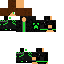
A male skeleton skin with dark skin, wearing brown long hair dressed in a green_skin hoodie and black pants, featuring a closed mouth.